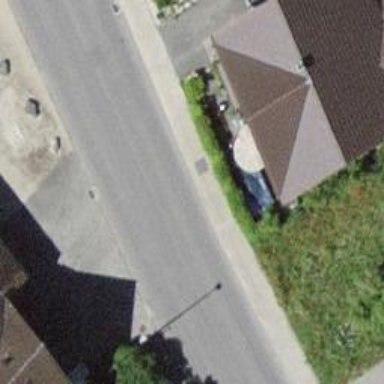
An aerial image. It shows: Sidewalk along the footway.